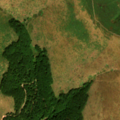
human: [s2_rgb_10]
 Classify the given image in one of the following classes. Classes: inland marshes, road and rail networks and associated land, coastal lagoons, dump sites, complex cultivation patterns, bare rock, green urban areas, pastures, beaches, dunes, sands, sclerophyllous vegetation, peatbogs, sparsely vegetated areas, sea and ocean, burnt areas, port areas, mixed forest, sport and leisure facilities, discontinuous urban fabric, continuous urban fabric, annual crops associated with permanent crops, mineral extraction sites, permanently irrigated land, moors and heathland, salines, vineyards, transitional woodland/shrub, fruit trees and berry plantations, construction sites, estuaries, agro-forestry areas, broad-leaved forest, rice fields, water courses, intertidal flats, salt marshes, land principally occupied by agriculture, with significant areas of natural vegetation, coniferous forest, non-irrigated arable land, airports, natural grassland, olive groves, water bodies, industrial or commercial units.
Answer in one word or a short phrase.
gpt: broad-leaved forest, natural grassland, transitional woodland/shrub